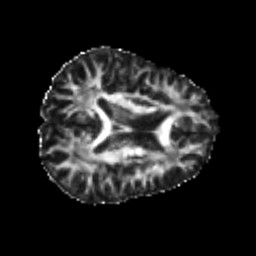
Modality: FA
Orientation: axial
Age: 23
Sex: male
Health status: healthy
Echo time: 0.074 s